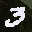
Label: 3